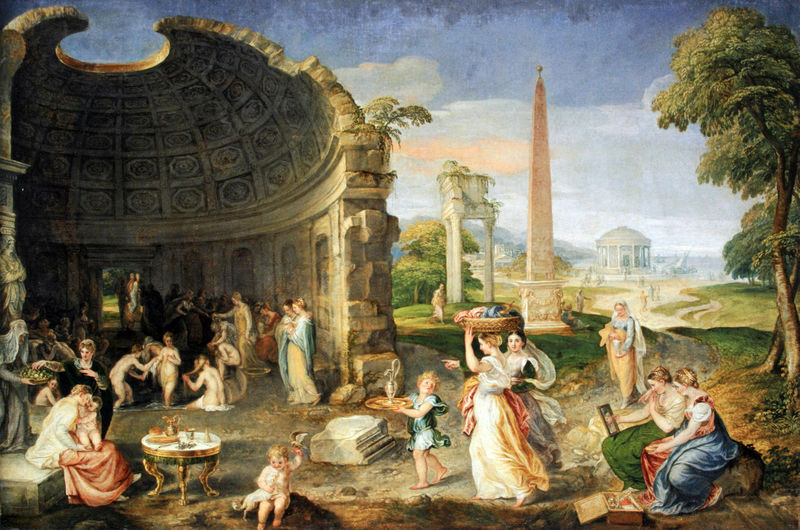
Titel: Landschaft mit antiken Ruinen und badenden Frauen
Künstler: Lambert Sustris
Standort: Wien
Institution: Kunsthistorisches Museum, Gemäldegalerie
Schlagwörter: baum, berg, blau, gemälde, himmel, kopf, laub, mann, nackt, vogel, wolken, akte, baden, bäume, frauen, gelb, grün, landschaft, menschen, ocker, sitzen, braun, frau, hell, kleid, kleider, licht, straße, säule, säulen, tisch, weiss, gebäude, gras, hund, rot, schleier, weg, wiese, wolke, malerei, architektur, barock, kleidung, stehen, stein, tablett, tragen, spiegel, erde, horizont, hügel, natur, wind, wolen, busch, gehen, sonne, tücher, gewänder, kind, renaissance, rosa, kinder, kreis, rund, engel, krug, sommer, fotos, mauer, picknick, rand, kuppel, essen, dick, spielen, lesen, korb, gruppen, foto, bad, waschen, ruine, gewölbe, palast, idyll, becken, loch, ruinen, allegorie, menschenmenge, pantheon, rom, halbrund, öffnung, antik, toga, obelisk, himel, tempel, kasetten, kassetten, kassettendecke, wegrand, monopteros, rundtempel, arkadien, säulenhalle, nischen, barok, rundbau, therme, panteon, karaffen, erse, monopterus, phanteon, monolit, obilisk